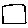
Label: square